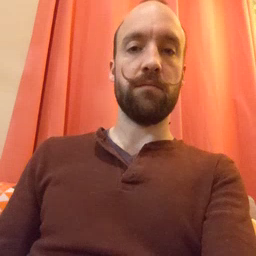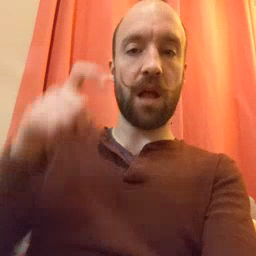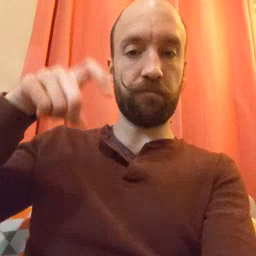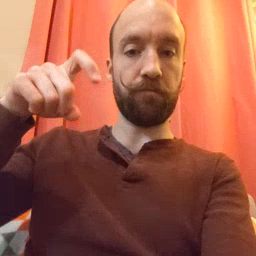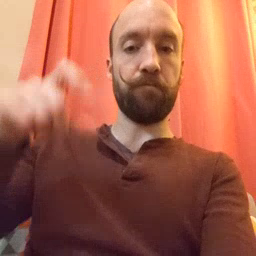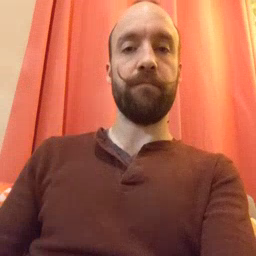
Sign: time